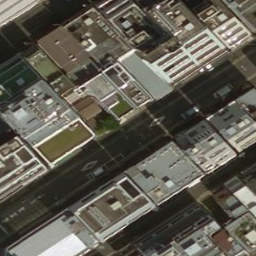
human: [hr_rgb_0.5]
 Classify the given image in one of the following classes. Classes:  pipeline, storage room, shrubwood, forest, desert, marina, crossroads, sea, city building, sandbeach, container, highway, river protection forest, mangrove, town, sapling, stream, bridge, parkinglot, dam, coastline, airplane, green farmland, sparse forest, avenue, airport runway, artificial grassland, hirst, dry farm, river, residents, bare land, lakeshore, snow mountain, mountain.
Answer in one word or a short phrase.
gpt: city building